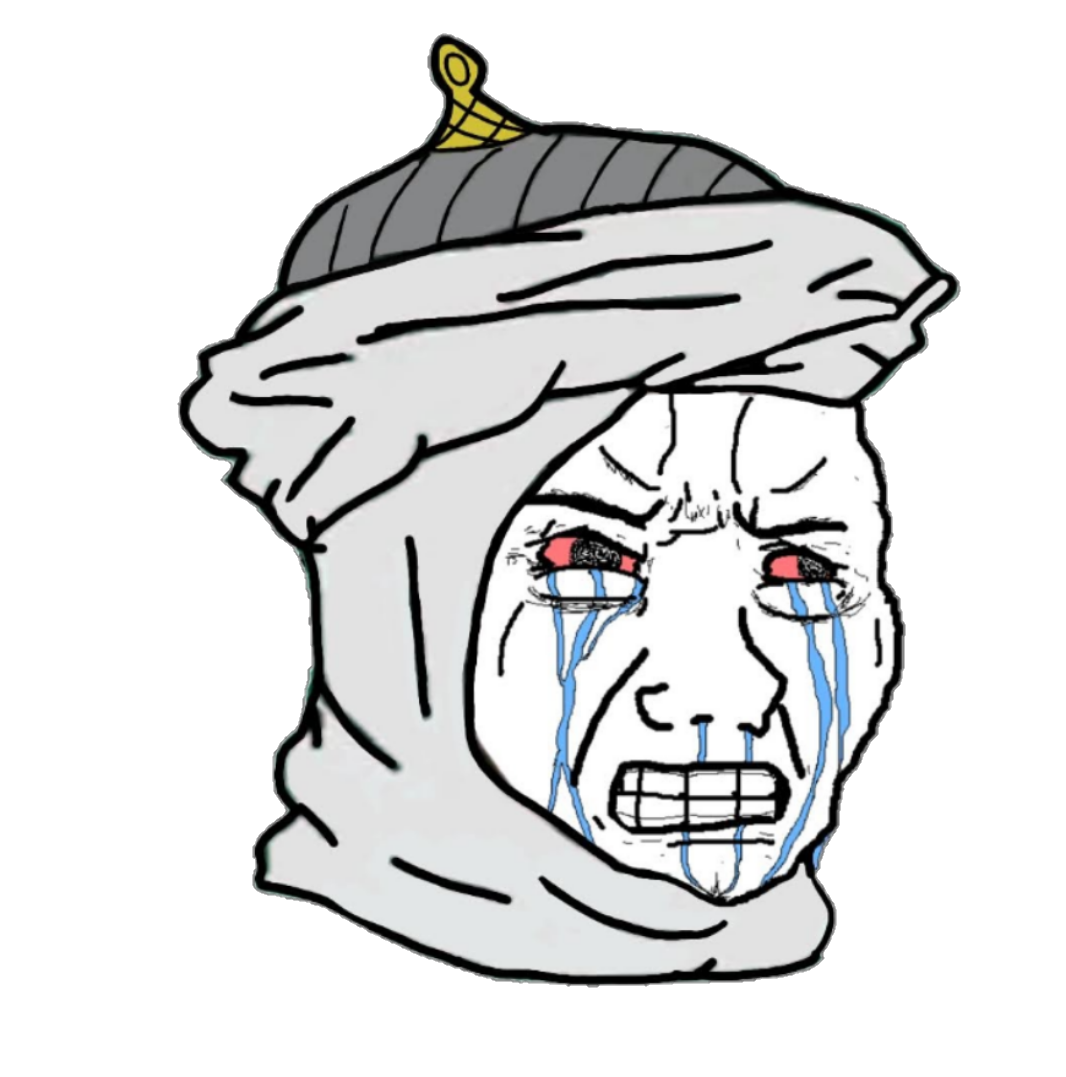
Label: 5_Crying_Wojak